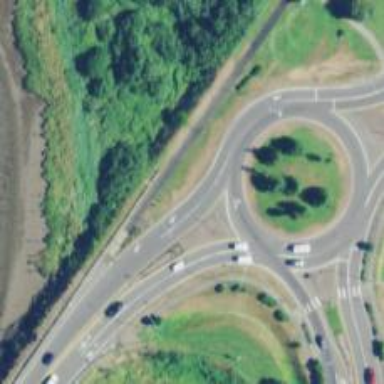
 designated as trunk highway. There are separate sidewalks along the roundabout."